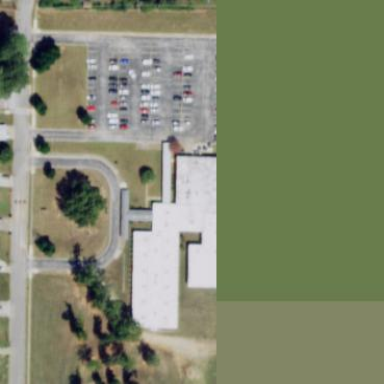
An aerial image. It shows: School building.